Question: I am trying to send some data from Node JS to MySQL using "mysql" module downloaded from NPM.
'''
connection.beginTransaction(function(err) {
if (err) { throw err }
connection.query(sq, function (error, result) {
if (error) {
//return connection.rollback(function() {
throw err
//})
} else {
console.log('data is inserted ... ' + new Date())
}
})
'''
'''
INSERT INTO archlb_sales(fiscalYear, fiscalQuarterID, fiscalPeriodID, fiscalWeekID, geo, theater, area, operation, region, country, salesAgen
tName, emailID, arch, technology, subTechnology, tms3, productFamily, scms, totalSales, agentType, salesAgentnumber, softBookingsNet) values ('
2017', '2017Q1', '201701', '<PHONE>', 'Americas', 'Americas-MISCL2', 'Americas-MISCL3', 'Americas-MISCL4', 'Americas-MISCL5', 'UNKNOWN', 'G2C A
djustment Agent', 'UNKNOWN' , 'Collaboration' , 'Collaboration','CLOUD SW' , 'CLD-AUDIO-SW' , 'CWAU', 'OTHER' , -205, 'TEAM AGENT', 'UNKNOWN' ,
'1') ON DUPLICATE KEY UPDATE totalSales = totalSales + -205;
INSERT INTO archlb_sales(fiscalYear, fiscalQuarterID, fiscalPeriodID, fiscalWeekID, geo, theater, area, operation, region, country, sal
esAgentName, emailID, arch, technology, subTechnology, tms3, productFamily, scms, totalSales, agentType, salesAgentnumber, softBookingsNet) val
ues ('2017', '2017Q1', '201701', '<PHONE>', 'Americas', 'Americas-MISCL2', 'Americas-MISCL3', 'Americas-MISCL4', 'Americas-MISCL5', 'UNKNOWN',
'G2C Adjustment Agent', 'UNKNOWN' , 'Collaboration' , 'Collaboration','CLOUD SW' , 'CLD-AUDIO-SW' , 'CWAUCC', 'OTHER' , -123, 'TEAM AGENT', 'UN
KNOWN' , '1') ON DUPLICATE KEY UPDATE totalSales = totalSales + -123;
'''
The values of those variables are read from a text file, which are come correctly
MySQL gives the following error.
'''
Error: ER_PARSE_ERROR: You have an error in your SQL syntax; check the manual that corresponds to your MySQL server version for the ri
ght syntax to use near 'INSERT INTO archlb_sales(fiscalYear, fiscalQuarterID, fiscalPeriodID, fiscalWeek' at line 3
'''
This is the table schema:

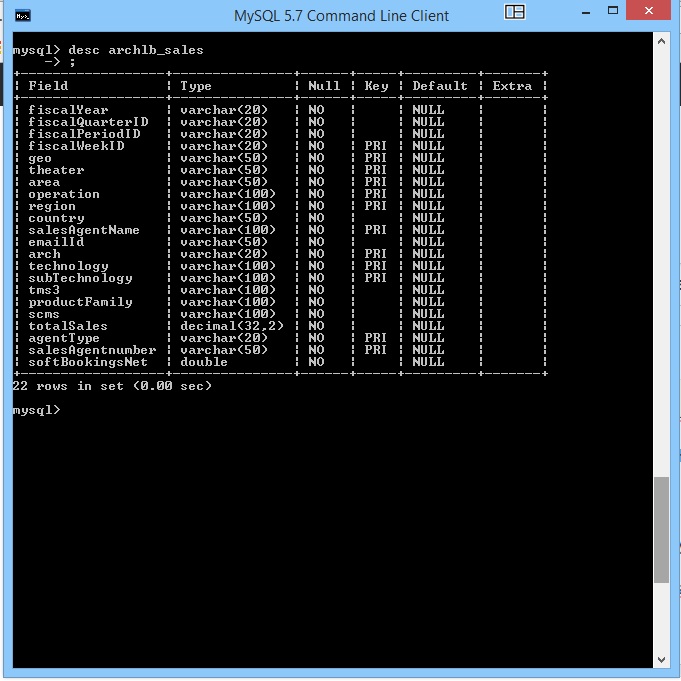
Answer: You're trying to execute multiple SQL statements in one query, which is disabled unless you explicitly set the <URL> option.